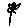
Label: flower